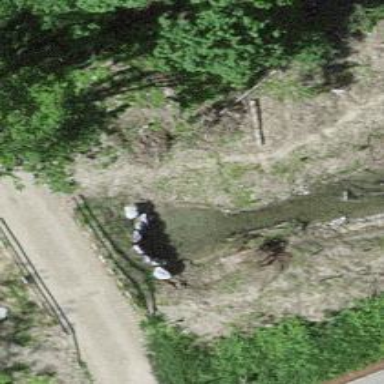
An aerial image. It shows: Culvert tunnel.